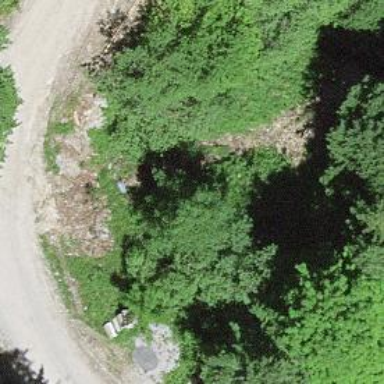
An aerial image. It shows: Culvert tunnel.